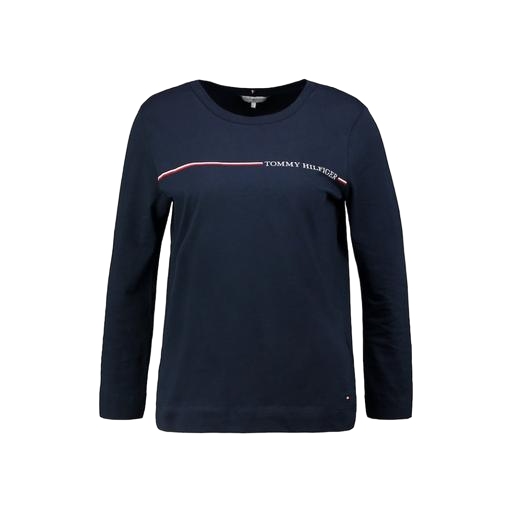
blue iconic women's long-sleeved t-shirt, long-sleeve tee, longsleeve t-shirt, white background